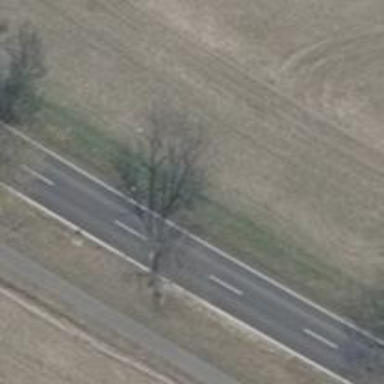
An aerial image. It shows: Asphalt road classified as primary highway.